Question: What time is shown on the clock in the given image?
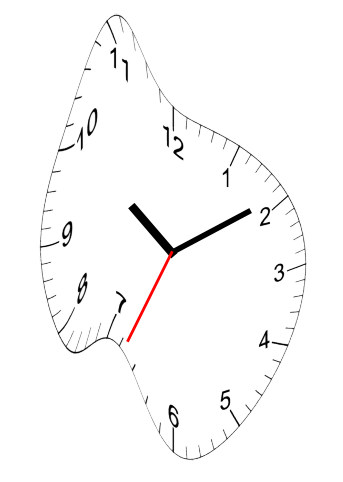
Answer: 10:09:34